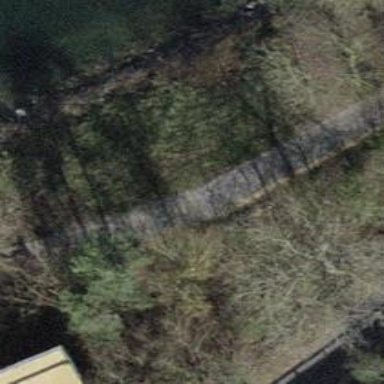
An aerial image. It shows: Stone steps on the road.